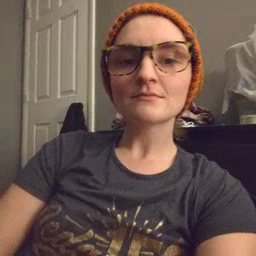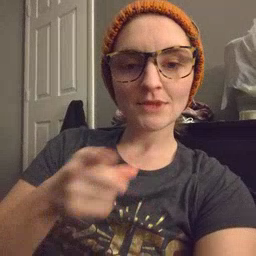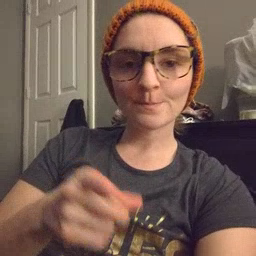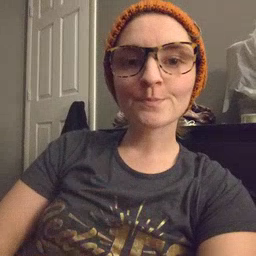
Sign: there